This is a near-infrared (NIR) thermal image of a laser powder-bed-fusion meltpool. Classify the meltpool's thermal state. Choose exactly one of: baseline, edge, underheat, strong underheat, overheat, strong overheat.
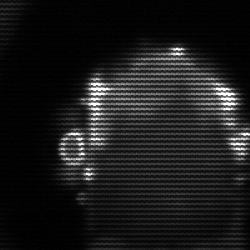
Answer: baseline